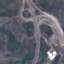
Land use / land cover: Highway